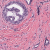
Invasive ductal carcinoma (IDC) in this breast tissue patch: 1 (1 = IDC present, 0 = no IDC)